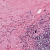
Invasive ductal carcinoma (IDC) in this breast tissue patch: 1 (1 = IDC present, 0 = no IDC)